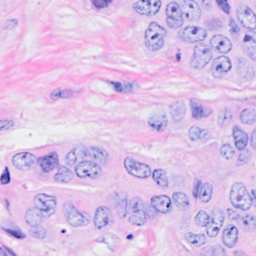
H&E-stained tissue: Breast